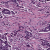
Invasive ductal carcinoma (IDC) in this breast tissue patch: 1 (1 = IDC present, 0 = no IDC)